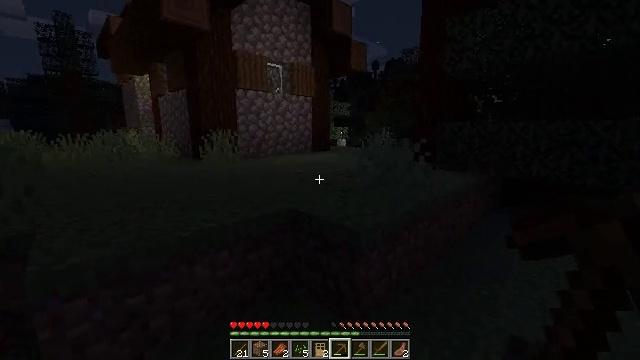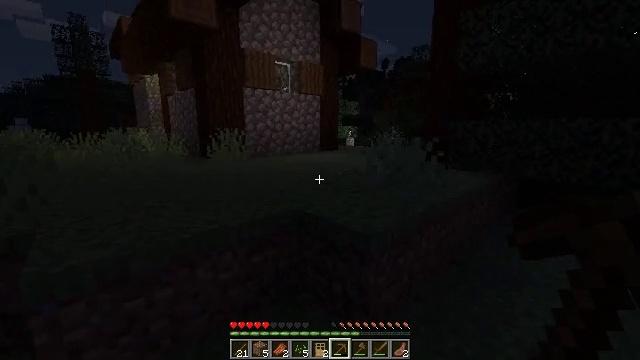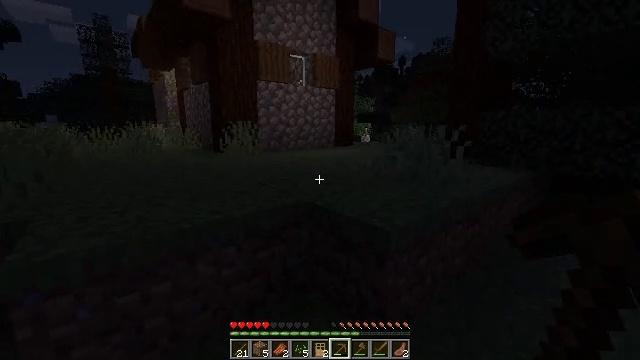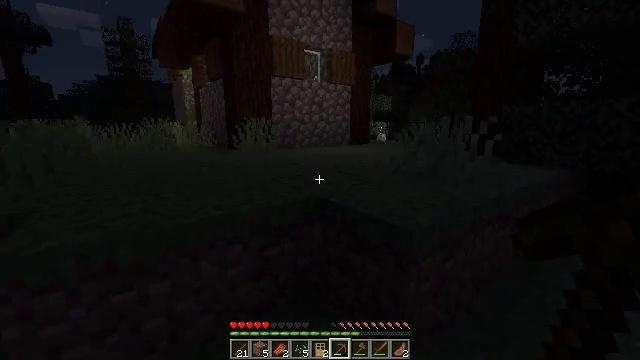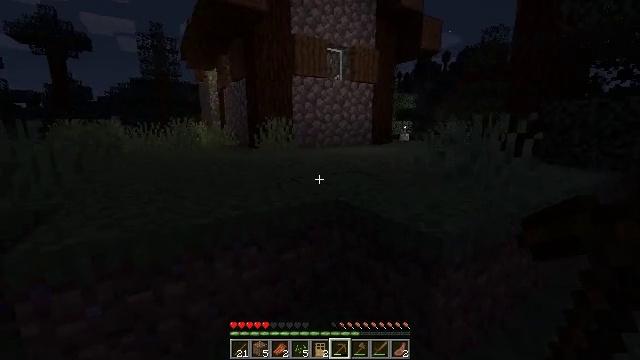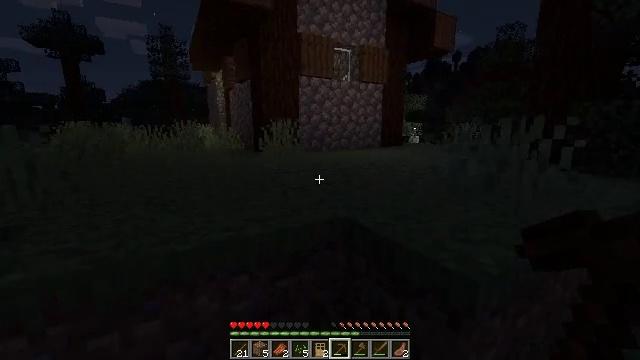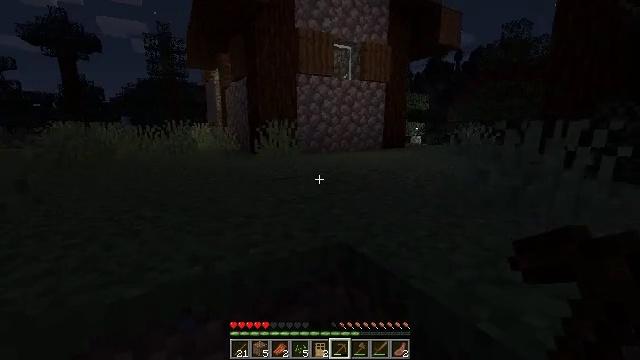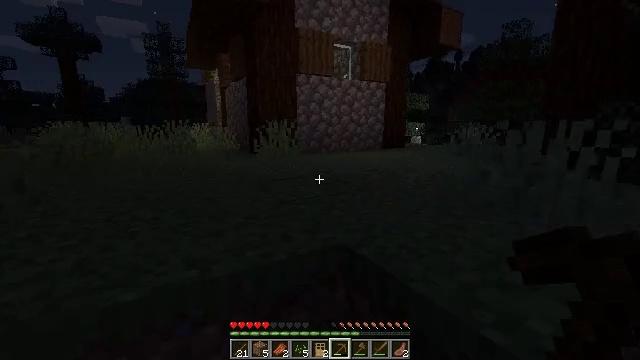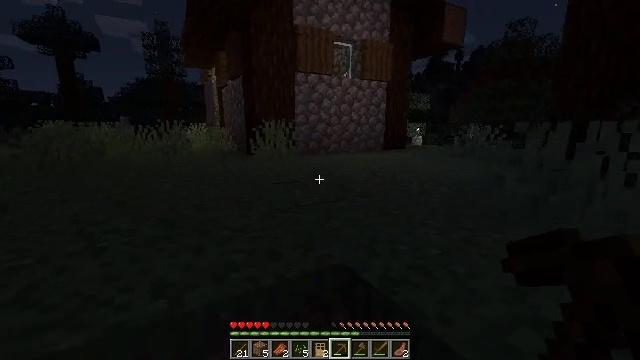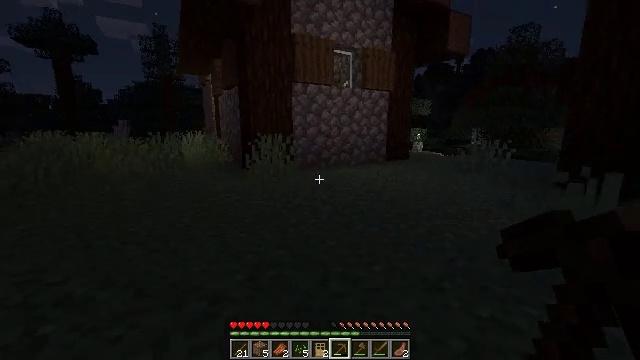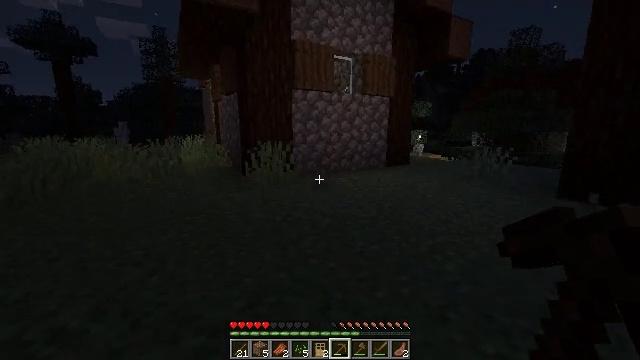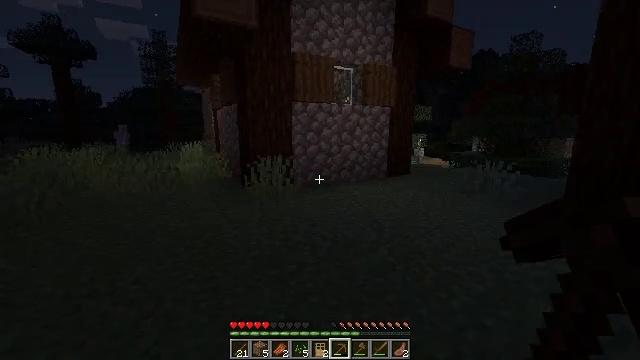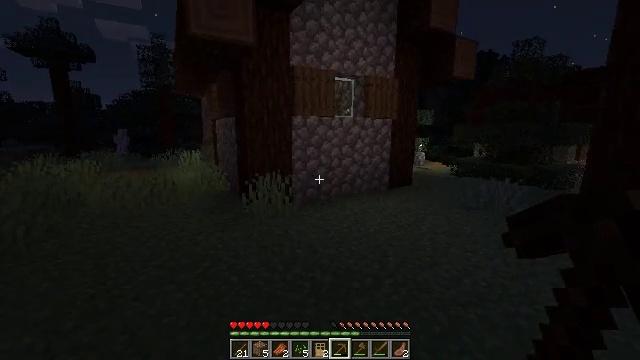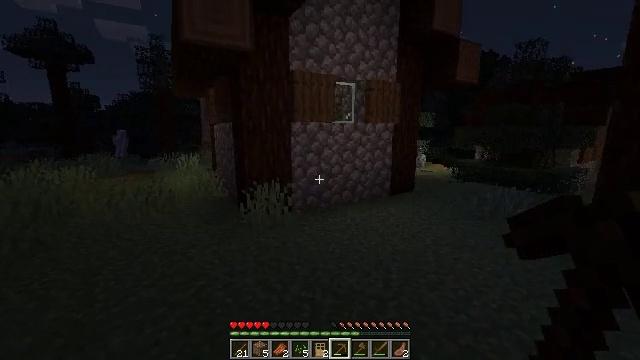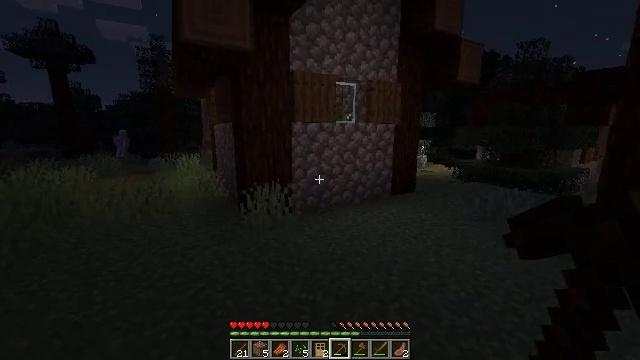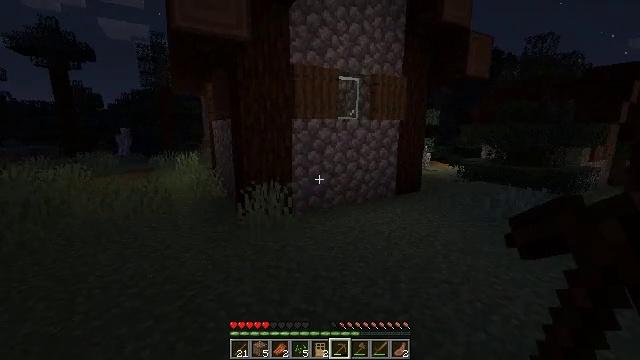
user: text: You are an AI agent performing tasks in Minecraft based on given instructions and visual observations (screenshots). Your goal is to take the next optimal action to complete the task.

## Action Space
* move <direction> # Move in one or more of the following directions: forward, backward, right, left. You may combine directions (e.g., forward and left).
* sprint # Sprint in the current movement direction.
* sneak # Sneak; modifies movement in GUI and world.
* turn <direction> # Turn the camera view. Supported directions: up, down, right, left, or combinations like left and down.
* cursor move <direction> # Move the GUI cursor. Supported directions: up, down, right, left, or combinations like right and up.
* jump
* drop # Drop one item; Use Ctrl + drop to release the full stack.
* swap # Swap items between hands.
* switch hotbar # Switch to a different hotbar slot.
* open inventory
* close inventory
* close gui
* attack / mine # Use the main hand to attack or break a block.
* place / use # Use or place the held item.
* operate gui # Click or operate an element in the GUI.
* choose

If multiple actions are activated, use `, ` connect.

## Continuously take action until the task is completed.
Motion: motion action
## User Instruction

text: Gather the torch from its position.
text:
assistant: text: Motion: move forward, turn left
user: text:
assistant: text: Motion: move forward, turn left
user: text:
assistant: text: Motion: move forward, turn left
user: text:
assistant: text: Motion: move forward, turn left
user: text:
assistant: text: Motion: move forward, turn left
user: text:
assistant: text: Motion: move forward
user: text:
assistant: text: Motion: move forward
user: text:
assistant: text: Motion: move forward
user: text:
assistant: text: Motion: move forward, jump
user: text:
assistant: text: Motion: move forward, jump
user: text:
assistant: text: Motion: move forward, jump
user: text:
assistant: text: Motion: move forward, jump
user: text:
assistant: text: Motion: move forward, jump
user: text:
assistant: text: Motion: move forward
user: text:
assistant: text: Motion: move forward and move right
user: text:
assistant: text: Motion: move forward and move right
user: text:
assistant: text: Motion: move forward and move right
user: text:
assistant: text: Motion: move forward and move right
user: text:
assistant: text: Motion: move forward and move right
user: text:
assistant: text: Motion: move forward and move right
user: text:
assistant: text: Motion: move forward and move right
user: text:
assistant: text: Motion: move forward and move right, turn right
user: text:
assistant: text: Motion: move forward and move right, turn right
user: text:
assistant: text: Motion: move forward and move right, turn right
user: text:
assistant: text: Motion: move forward and move right, turn right
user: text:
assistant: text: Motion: move forward and move right, turn right
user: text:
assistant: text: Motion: move forward and move right, turn right
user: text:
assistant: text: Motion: move forward and move right, turn right
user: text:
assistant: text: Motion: move forward and move right
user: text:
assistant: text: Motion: move forward, turn right